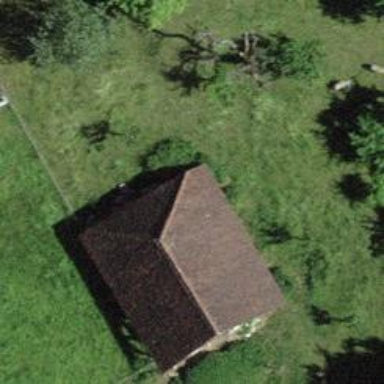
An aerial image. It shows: Rural barn.